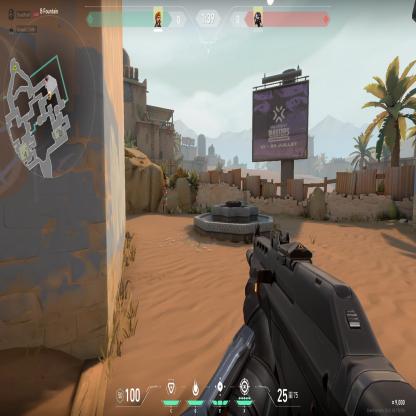
Label: enemy